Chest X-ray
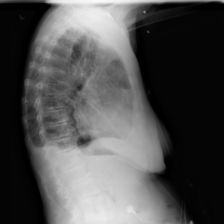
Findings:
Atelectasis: negative
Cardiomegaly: negative
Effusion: positive
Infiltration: negative
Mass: negative
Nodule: negative
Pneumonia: negative
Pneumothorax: positive
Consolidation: negative
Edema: negative
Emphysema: negative
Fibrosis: negative
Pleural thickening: negative
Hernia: negative